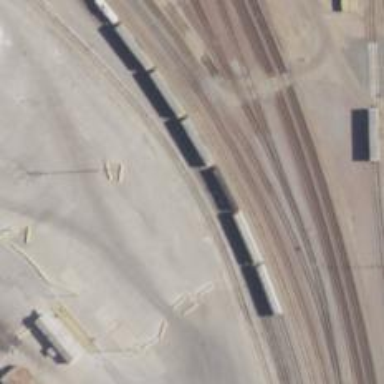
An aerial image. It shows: Railway yard in service.